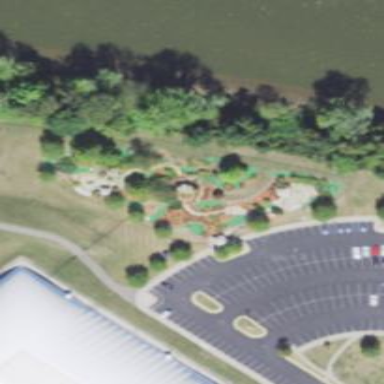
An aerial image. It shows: Miniature golf course.